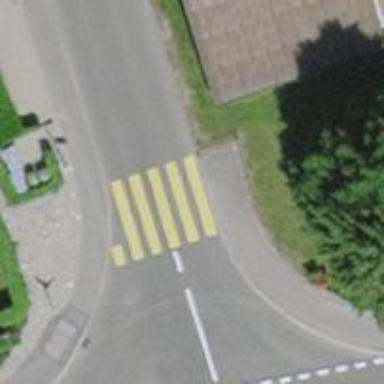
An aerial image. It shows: Marked crossing with zebra stripes on the road.